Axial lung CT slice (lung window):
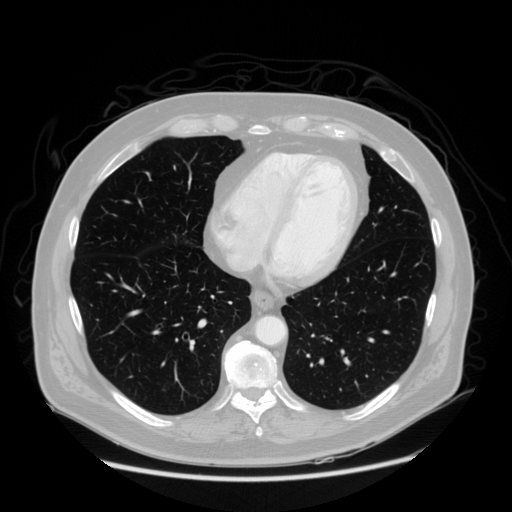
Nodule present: no